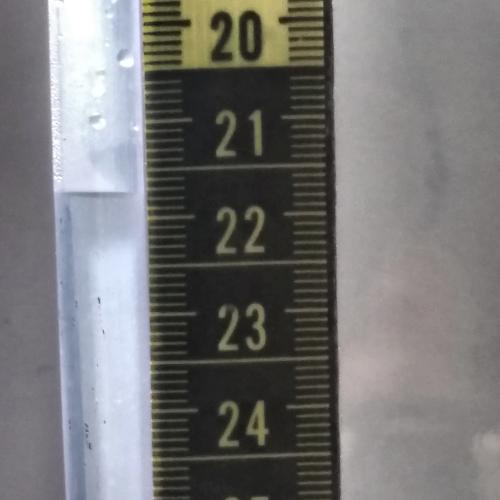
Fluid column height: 21.7 cm